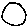
Label: circle